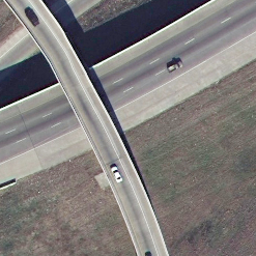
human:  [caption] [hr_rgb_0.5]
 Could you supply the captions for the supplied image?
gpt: A narrow road go across another roads diagonally with some cars on the roads .

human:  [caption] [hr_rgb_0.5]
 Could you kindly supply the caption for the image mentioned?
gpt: An overpass with a narrow road go across another roads diagonally with some plants surounded the roads .

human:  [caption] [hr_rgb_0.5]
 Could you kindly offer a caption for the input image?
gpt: A narrow overpass go across the roads diagonally .

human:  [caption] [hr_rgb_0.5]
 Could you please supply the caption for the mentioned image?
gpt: An overpass with a narrow road go across another roads diagonally with some cars on the roads .

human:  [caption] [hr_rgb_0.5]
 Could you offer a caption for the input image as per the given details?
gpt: A narrow road go across another roads with lawn surrounded .